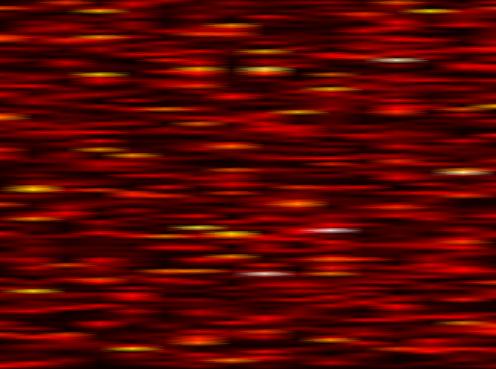
Label: UFMC